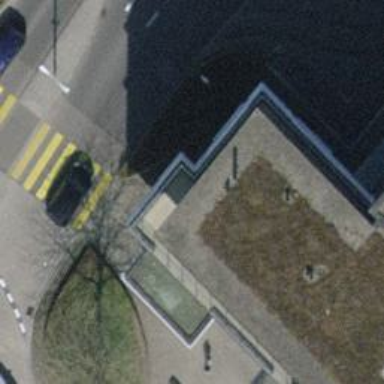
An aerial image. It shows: Bank.